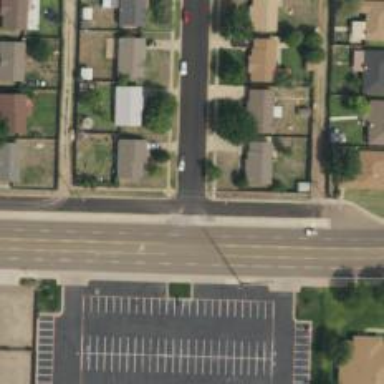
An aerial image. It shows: Unmarked road crossing.